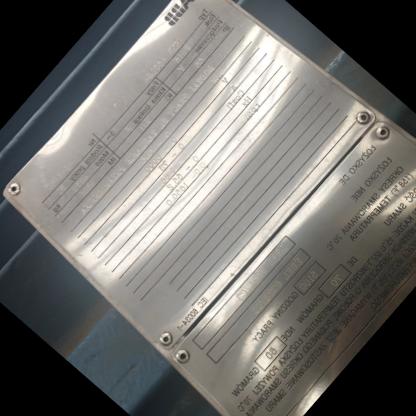
Klasa: tabliczka-znamionowa